Question: Hy!!!
I want to make a small DB Demo.
My Error is: 'Schema 'TEST' does not exist'
Picture:

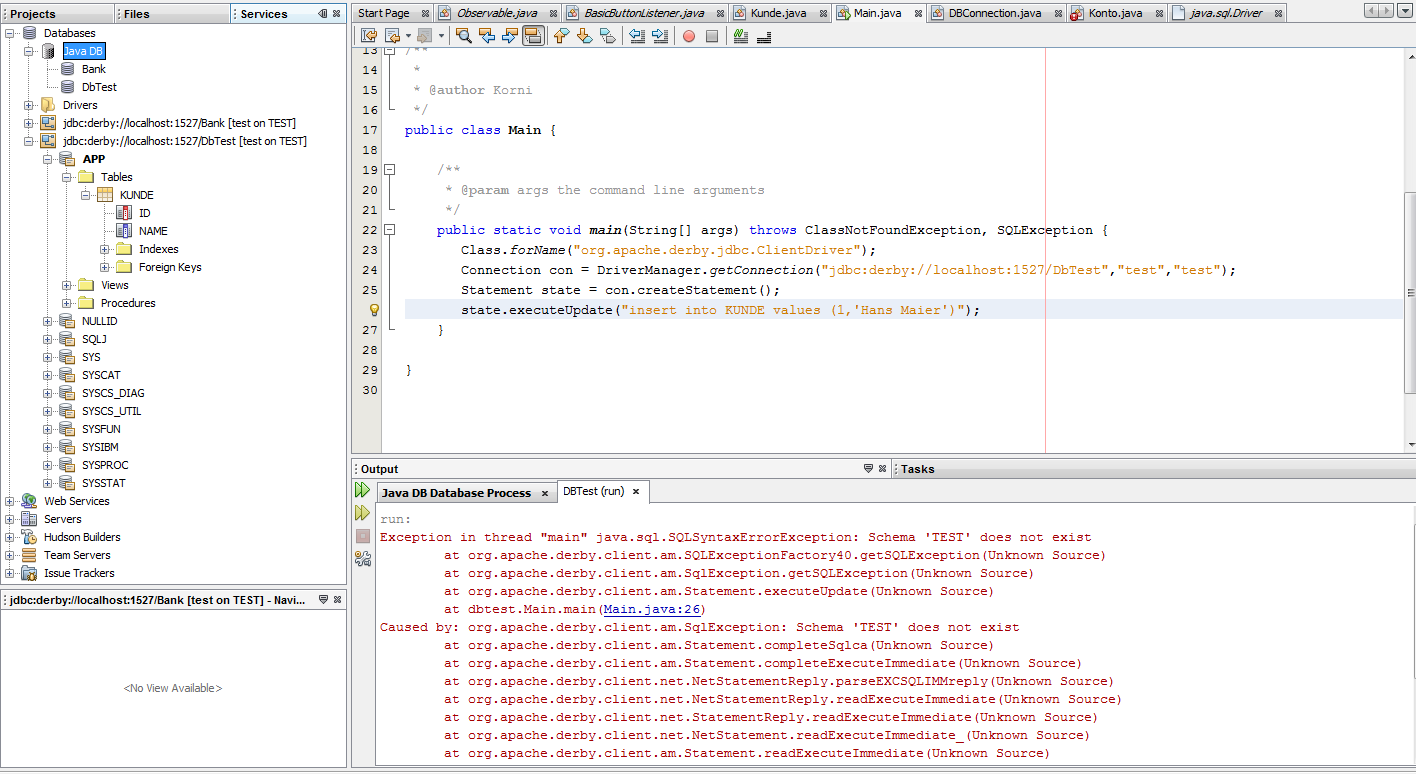
Answer: Run a "CREATE SCHEMA TEST" one time to create the schema.